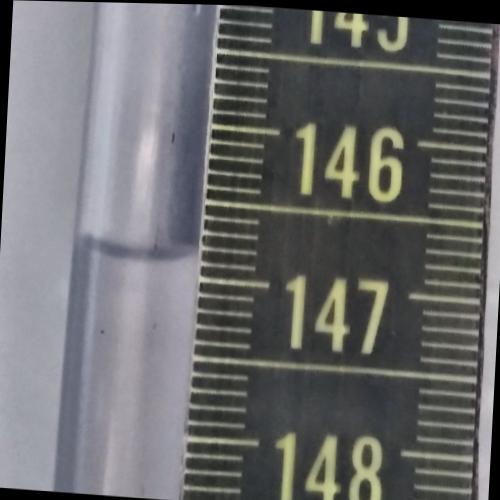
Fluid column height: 146.9 cm